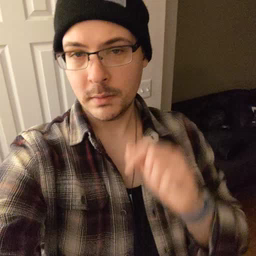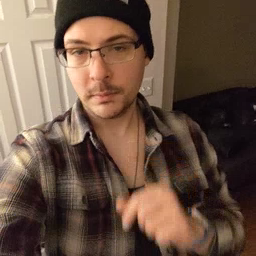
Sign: tiger